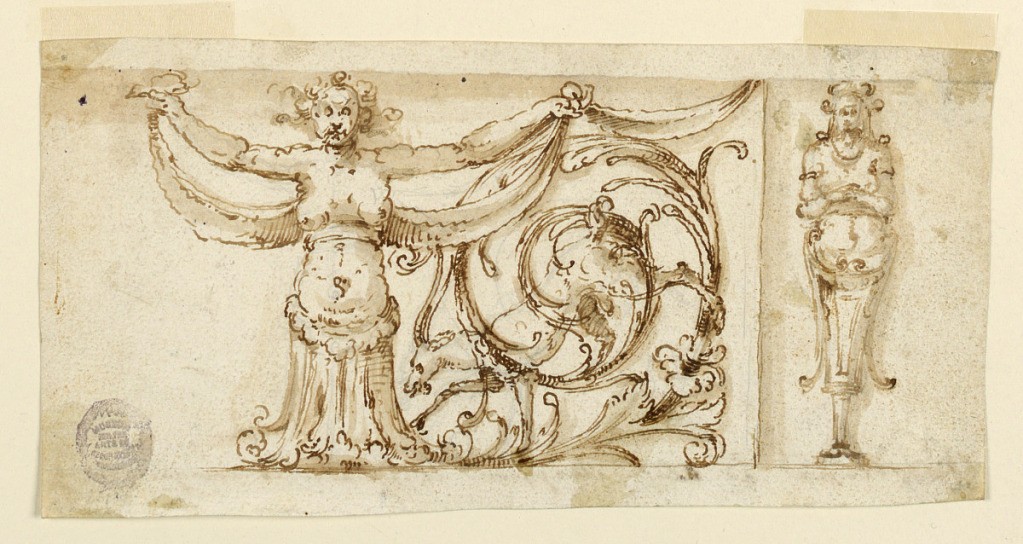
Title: Project for a Frieze
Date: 1550–1600
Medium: Black chalk, pen and ink on paper
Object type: Drawing
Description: Caryatid holding drapery festoons with acanthus leaf scrolling around a goat, at right.